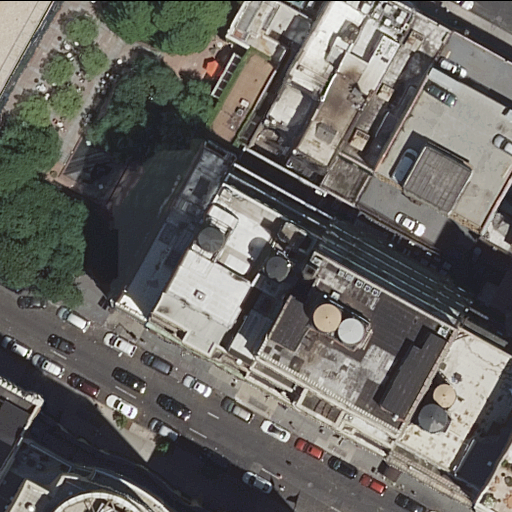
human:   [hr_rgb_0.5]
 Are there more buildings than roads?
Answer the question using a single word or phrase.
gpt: yes

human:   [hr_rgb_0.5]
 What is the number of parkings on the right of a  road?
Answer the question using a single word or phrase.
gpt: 1

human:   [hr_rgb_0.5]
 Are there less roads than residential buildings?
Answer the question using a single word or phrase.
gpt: yes

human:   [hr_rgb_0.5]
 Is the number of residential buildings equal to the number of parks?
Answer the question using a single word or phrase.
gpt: no

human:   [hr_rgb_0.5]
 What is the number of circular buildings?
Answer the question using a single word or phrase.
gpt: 0

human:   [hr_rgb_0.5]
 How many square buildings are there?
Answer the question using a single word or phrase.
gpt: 0

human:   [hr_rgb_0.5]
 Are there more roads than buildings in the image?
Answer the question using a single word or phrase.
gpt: no

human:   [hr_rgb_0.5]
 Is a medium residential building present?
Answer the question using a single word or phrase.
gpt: yes

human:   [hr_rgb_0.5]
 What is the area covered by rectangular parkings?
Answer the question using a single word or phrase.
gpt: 940m2

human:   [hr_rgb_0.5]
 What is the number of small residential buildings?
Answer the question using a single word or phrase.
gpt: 1

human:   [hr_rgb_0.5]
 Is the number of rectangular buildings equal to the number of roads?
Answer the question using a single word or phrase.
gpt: no

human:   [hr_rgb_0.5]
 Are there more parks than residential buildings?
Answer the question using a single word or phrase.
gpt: no

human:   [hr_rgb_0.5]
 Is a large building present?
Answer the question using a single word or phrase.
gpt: yes

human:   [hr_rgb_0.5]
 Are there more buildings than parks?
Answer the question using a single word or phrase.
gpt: yes

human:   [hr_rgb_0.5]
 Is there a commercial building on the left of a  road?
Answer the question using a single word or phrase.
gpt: yes

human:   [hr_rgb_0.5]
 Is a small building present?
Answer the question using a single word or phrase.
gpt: yes

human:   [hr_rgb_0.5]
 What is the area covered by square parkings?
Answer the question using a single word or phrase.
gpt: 0m2

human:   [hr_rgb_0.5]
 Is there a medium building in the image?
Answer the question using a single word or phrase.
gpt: yes

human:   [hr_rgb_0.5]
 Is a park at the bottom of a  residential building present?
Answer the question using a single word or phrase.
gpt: no

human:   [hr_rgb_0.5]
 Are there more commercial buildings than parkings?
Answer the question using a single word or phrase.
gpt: no

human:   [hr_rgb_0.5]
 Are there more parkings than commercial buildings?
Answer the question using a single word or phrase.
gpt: no

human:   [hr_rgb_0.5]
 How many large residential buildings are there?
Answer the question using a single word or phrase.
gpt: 4

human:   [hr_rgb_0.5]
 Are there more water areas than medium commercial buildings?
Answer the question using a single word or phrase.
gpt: no

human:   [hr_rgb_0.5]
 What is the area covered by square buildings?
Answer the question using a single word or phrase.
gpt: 0m2

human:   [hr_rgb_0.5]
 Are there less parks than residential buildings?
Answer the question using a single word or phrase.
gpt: yes

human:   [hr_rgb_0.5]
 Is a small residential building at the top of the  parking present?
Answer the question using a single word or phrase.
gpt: no

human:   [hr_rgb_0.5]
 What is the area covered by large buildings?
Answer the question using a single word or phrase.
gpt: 5270m2

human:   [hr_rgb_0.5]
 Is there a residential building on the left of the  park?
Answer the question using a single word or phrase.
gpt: yes

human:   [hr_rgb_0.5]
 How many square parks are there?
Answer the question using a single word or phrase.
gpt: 0

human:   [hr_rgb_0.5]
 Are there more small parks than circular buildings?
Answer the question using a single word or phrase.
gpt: no

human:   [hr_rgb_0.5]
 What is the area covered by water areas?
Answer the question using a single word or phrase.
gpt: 0m2

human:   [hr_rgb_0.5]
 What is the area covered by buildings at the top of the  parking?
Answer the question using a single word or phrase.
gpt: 347m2

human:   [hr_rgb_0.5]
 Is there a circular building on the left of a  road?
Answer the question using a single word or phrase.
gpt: no

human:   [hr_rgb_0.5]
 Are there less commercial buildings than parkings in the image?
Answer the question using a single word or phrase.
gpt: no

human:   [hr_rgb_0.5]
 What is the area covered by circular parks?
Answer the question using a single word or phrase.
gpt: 0m2

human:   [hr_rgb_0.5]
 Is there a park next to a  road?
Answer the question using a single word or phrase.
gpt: yes